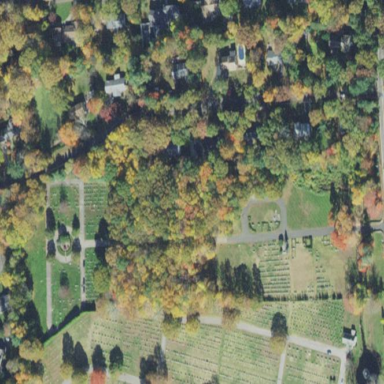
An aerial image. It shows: Cemetery area categorized as "Cemetery".